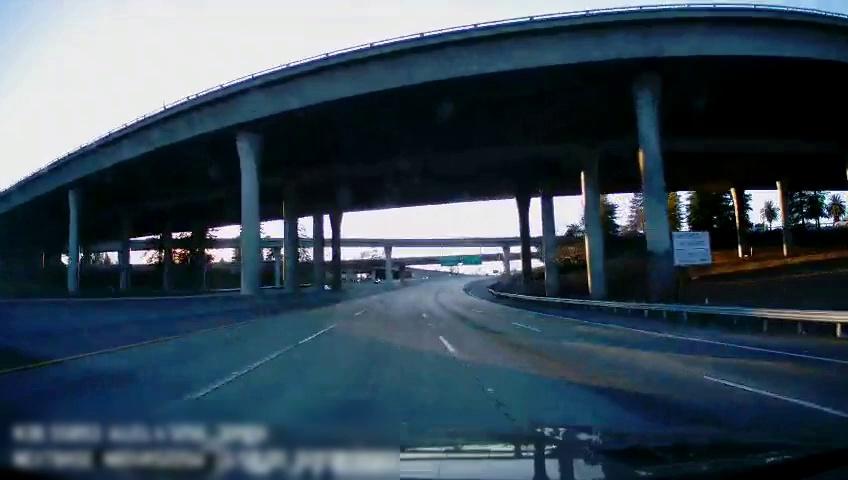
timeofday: Day
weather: Sunny
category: Drivable Space
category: Lanes | Alternate Lane
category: Lanes | Current Lane
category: Lanes | Current Lane
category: Lanes | Alternate Lane
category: Lanes | Alternate Lane
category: Traffic | Signs
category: Traffic | Signs
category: Traffic | Signs